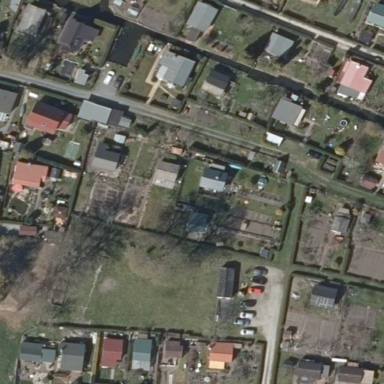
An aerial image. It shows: Allotments area.